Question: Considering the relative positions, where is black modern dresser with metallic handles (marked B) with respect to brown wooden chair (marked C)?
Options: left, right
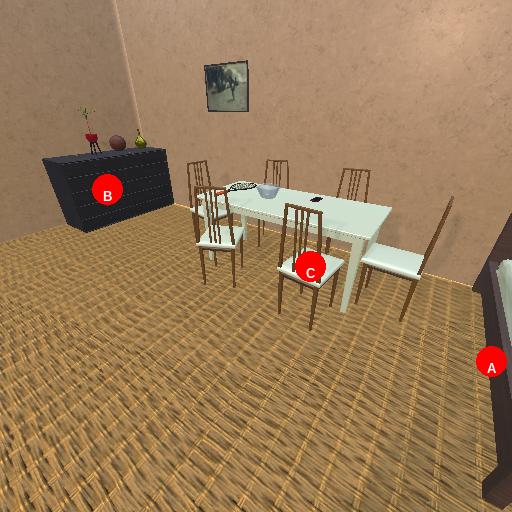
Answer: left